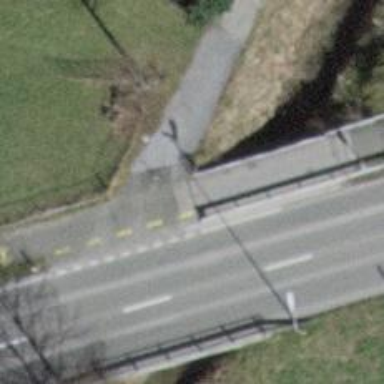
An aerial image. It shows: Asphalt cycleway on bridge.